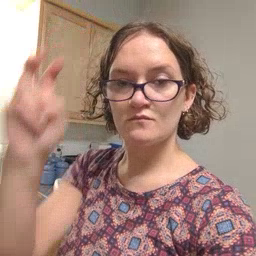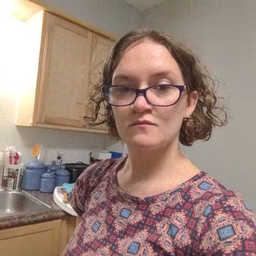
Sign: stairs